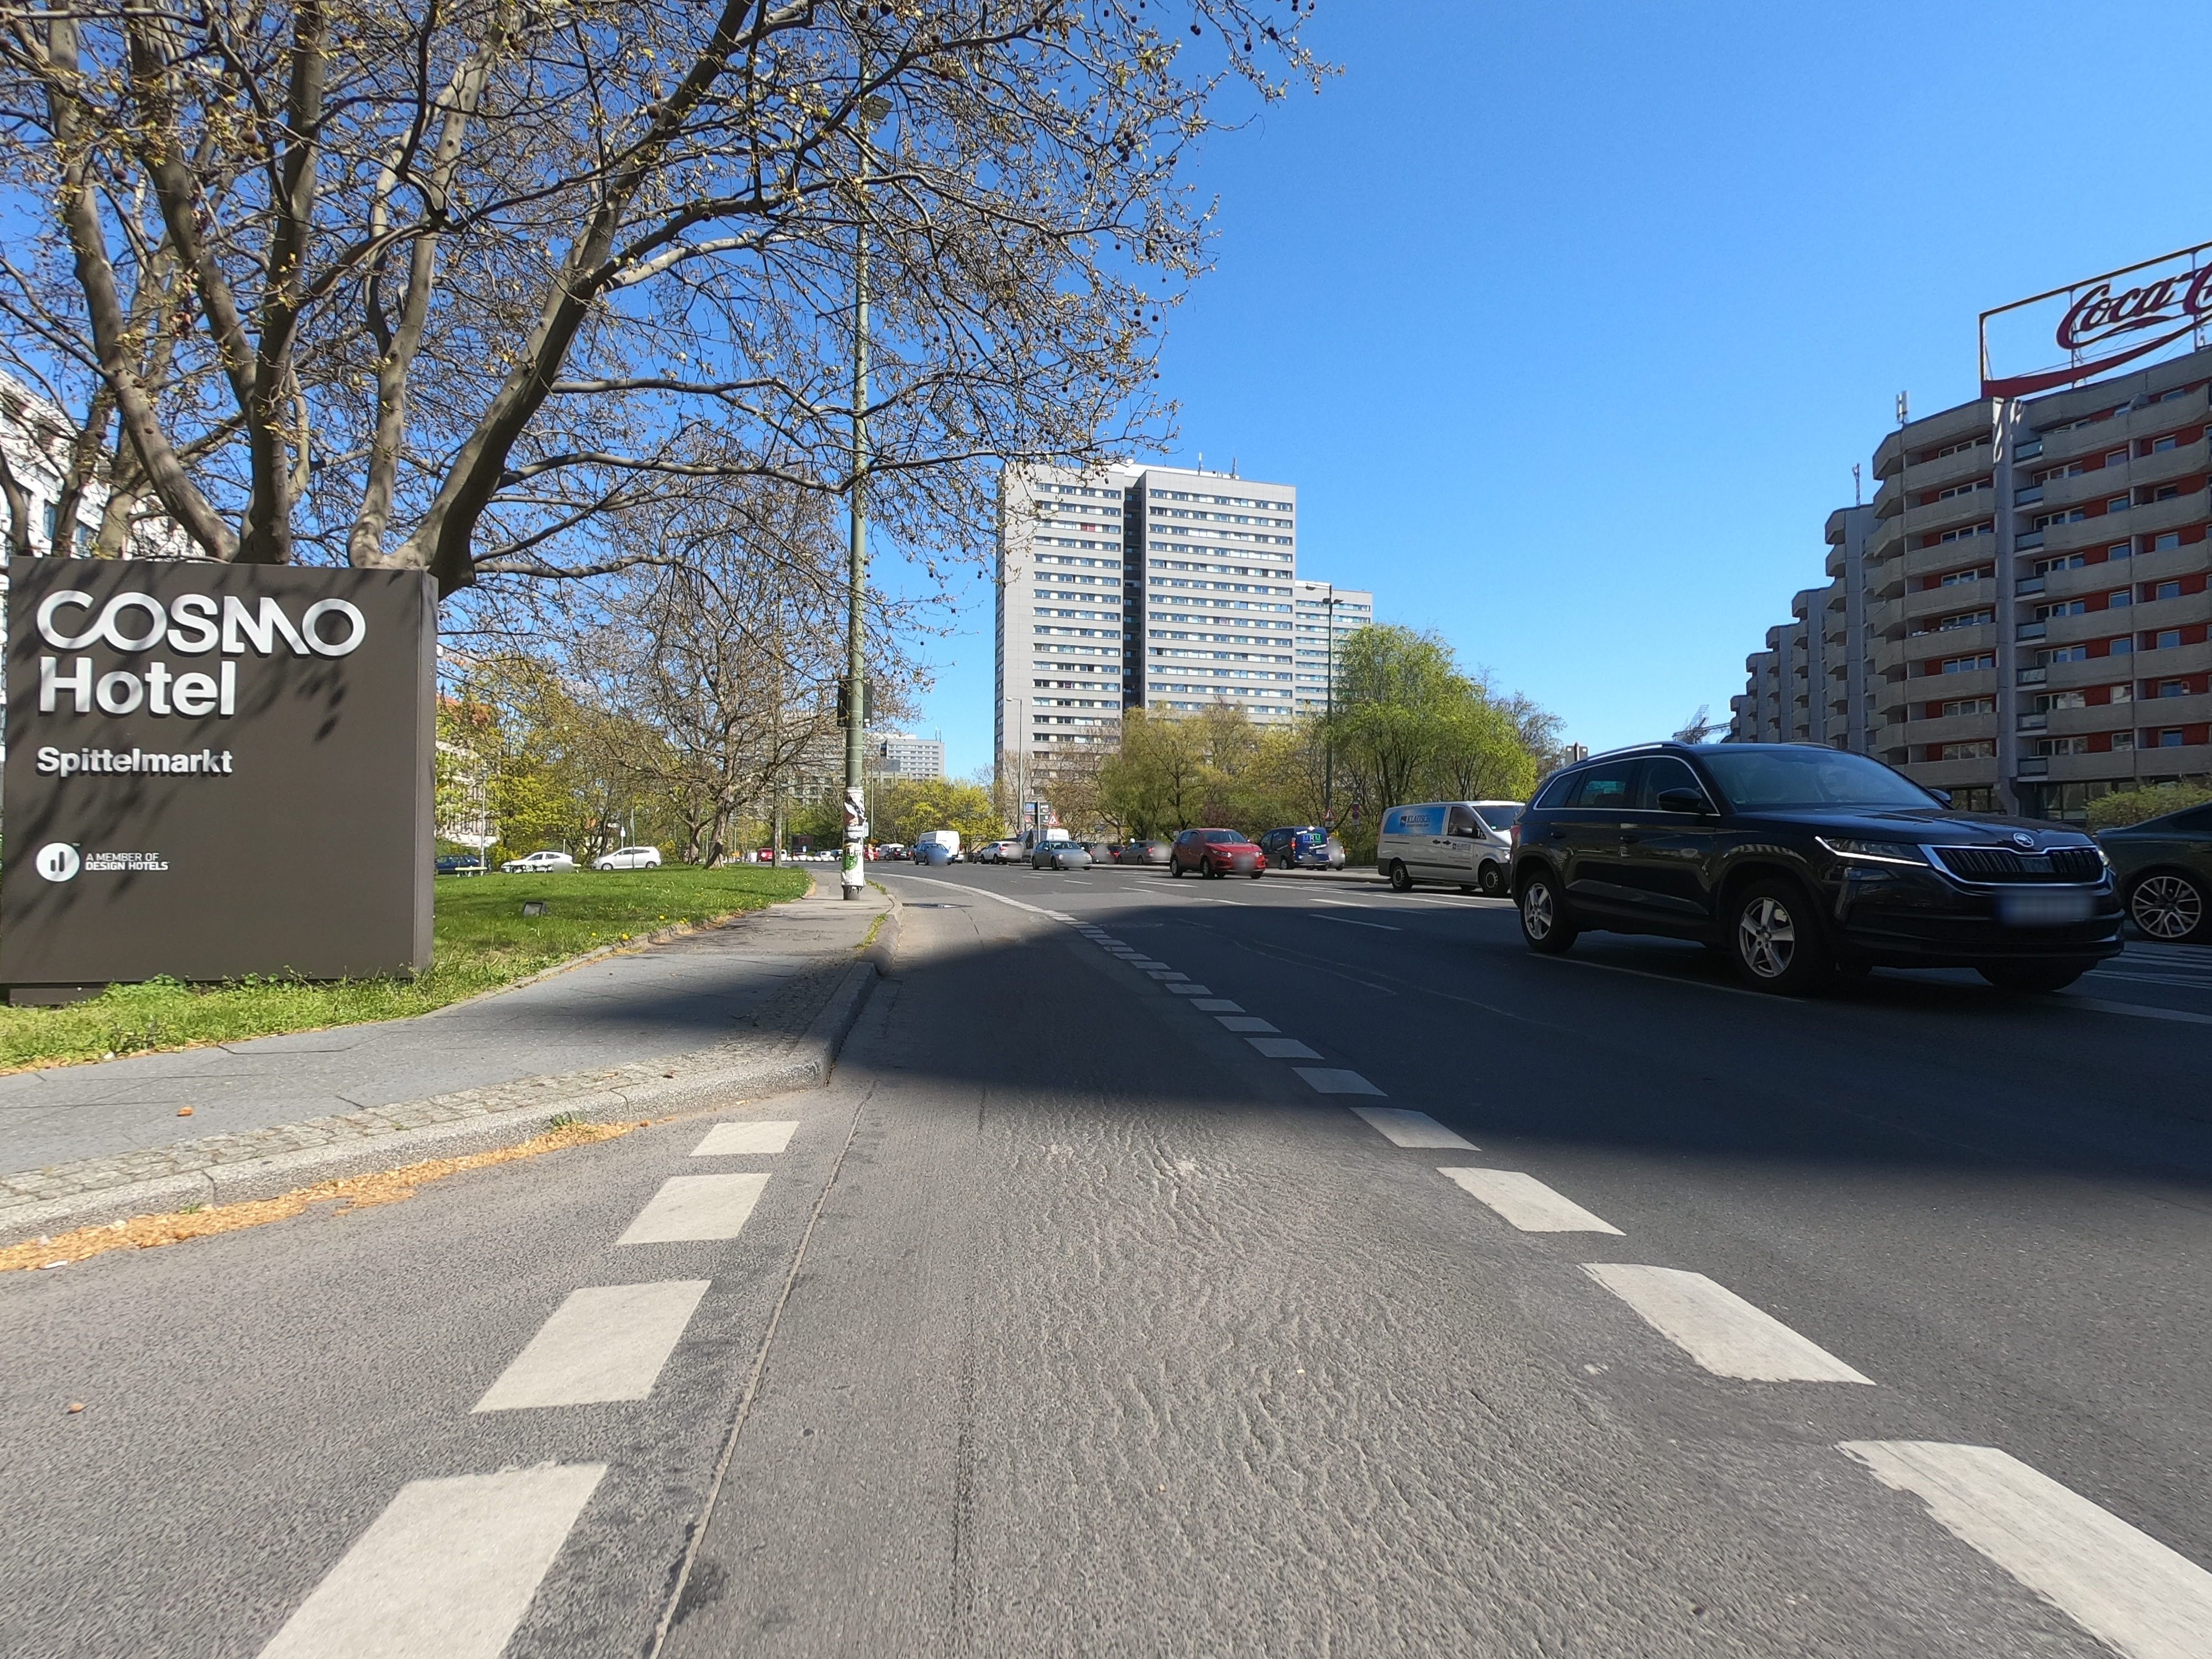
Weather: clear
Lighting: day
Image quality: good
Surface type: cycling surface
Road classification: service, cycleway
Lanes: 3
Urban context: urban centre
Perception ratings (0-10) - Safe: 4.12, Lively: 7.55, Beautiful: 9.01, Boring: 4.42, Depressing: 5.64, Wealthy: 8.8